Interaction volume radius: 10 \u00c5
Interaction volume height: 25 \u00c5
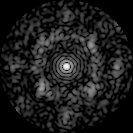
Disorder parameter: 0.6833